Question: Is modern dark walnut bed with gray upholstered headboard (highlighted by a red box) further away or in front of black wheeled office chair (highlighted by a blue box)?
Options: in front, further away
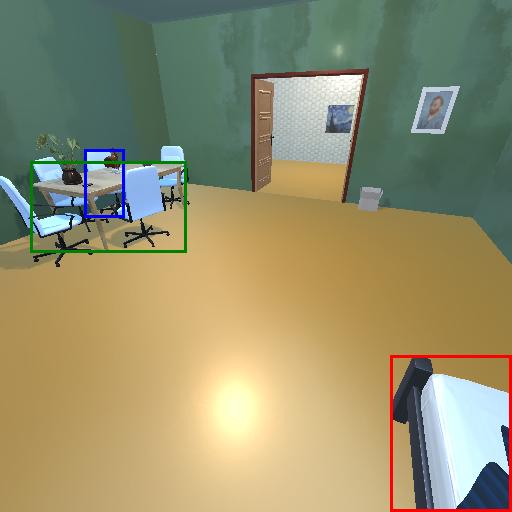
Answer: in front